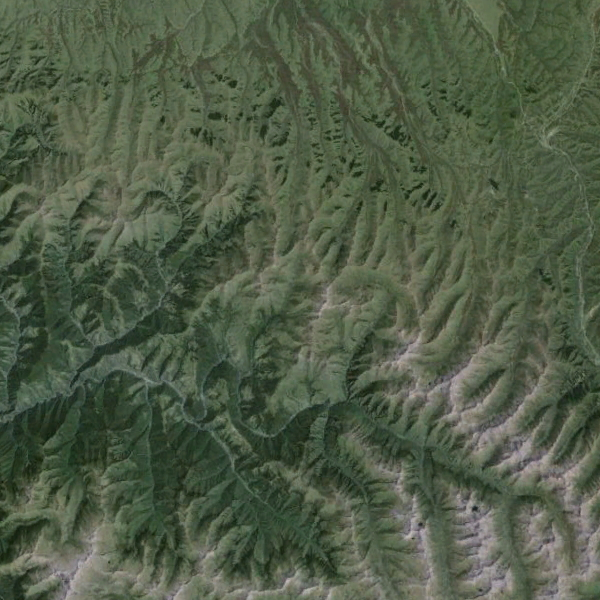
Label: Mountain